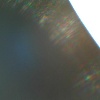
Label: sunburn